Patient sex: M
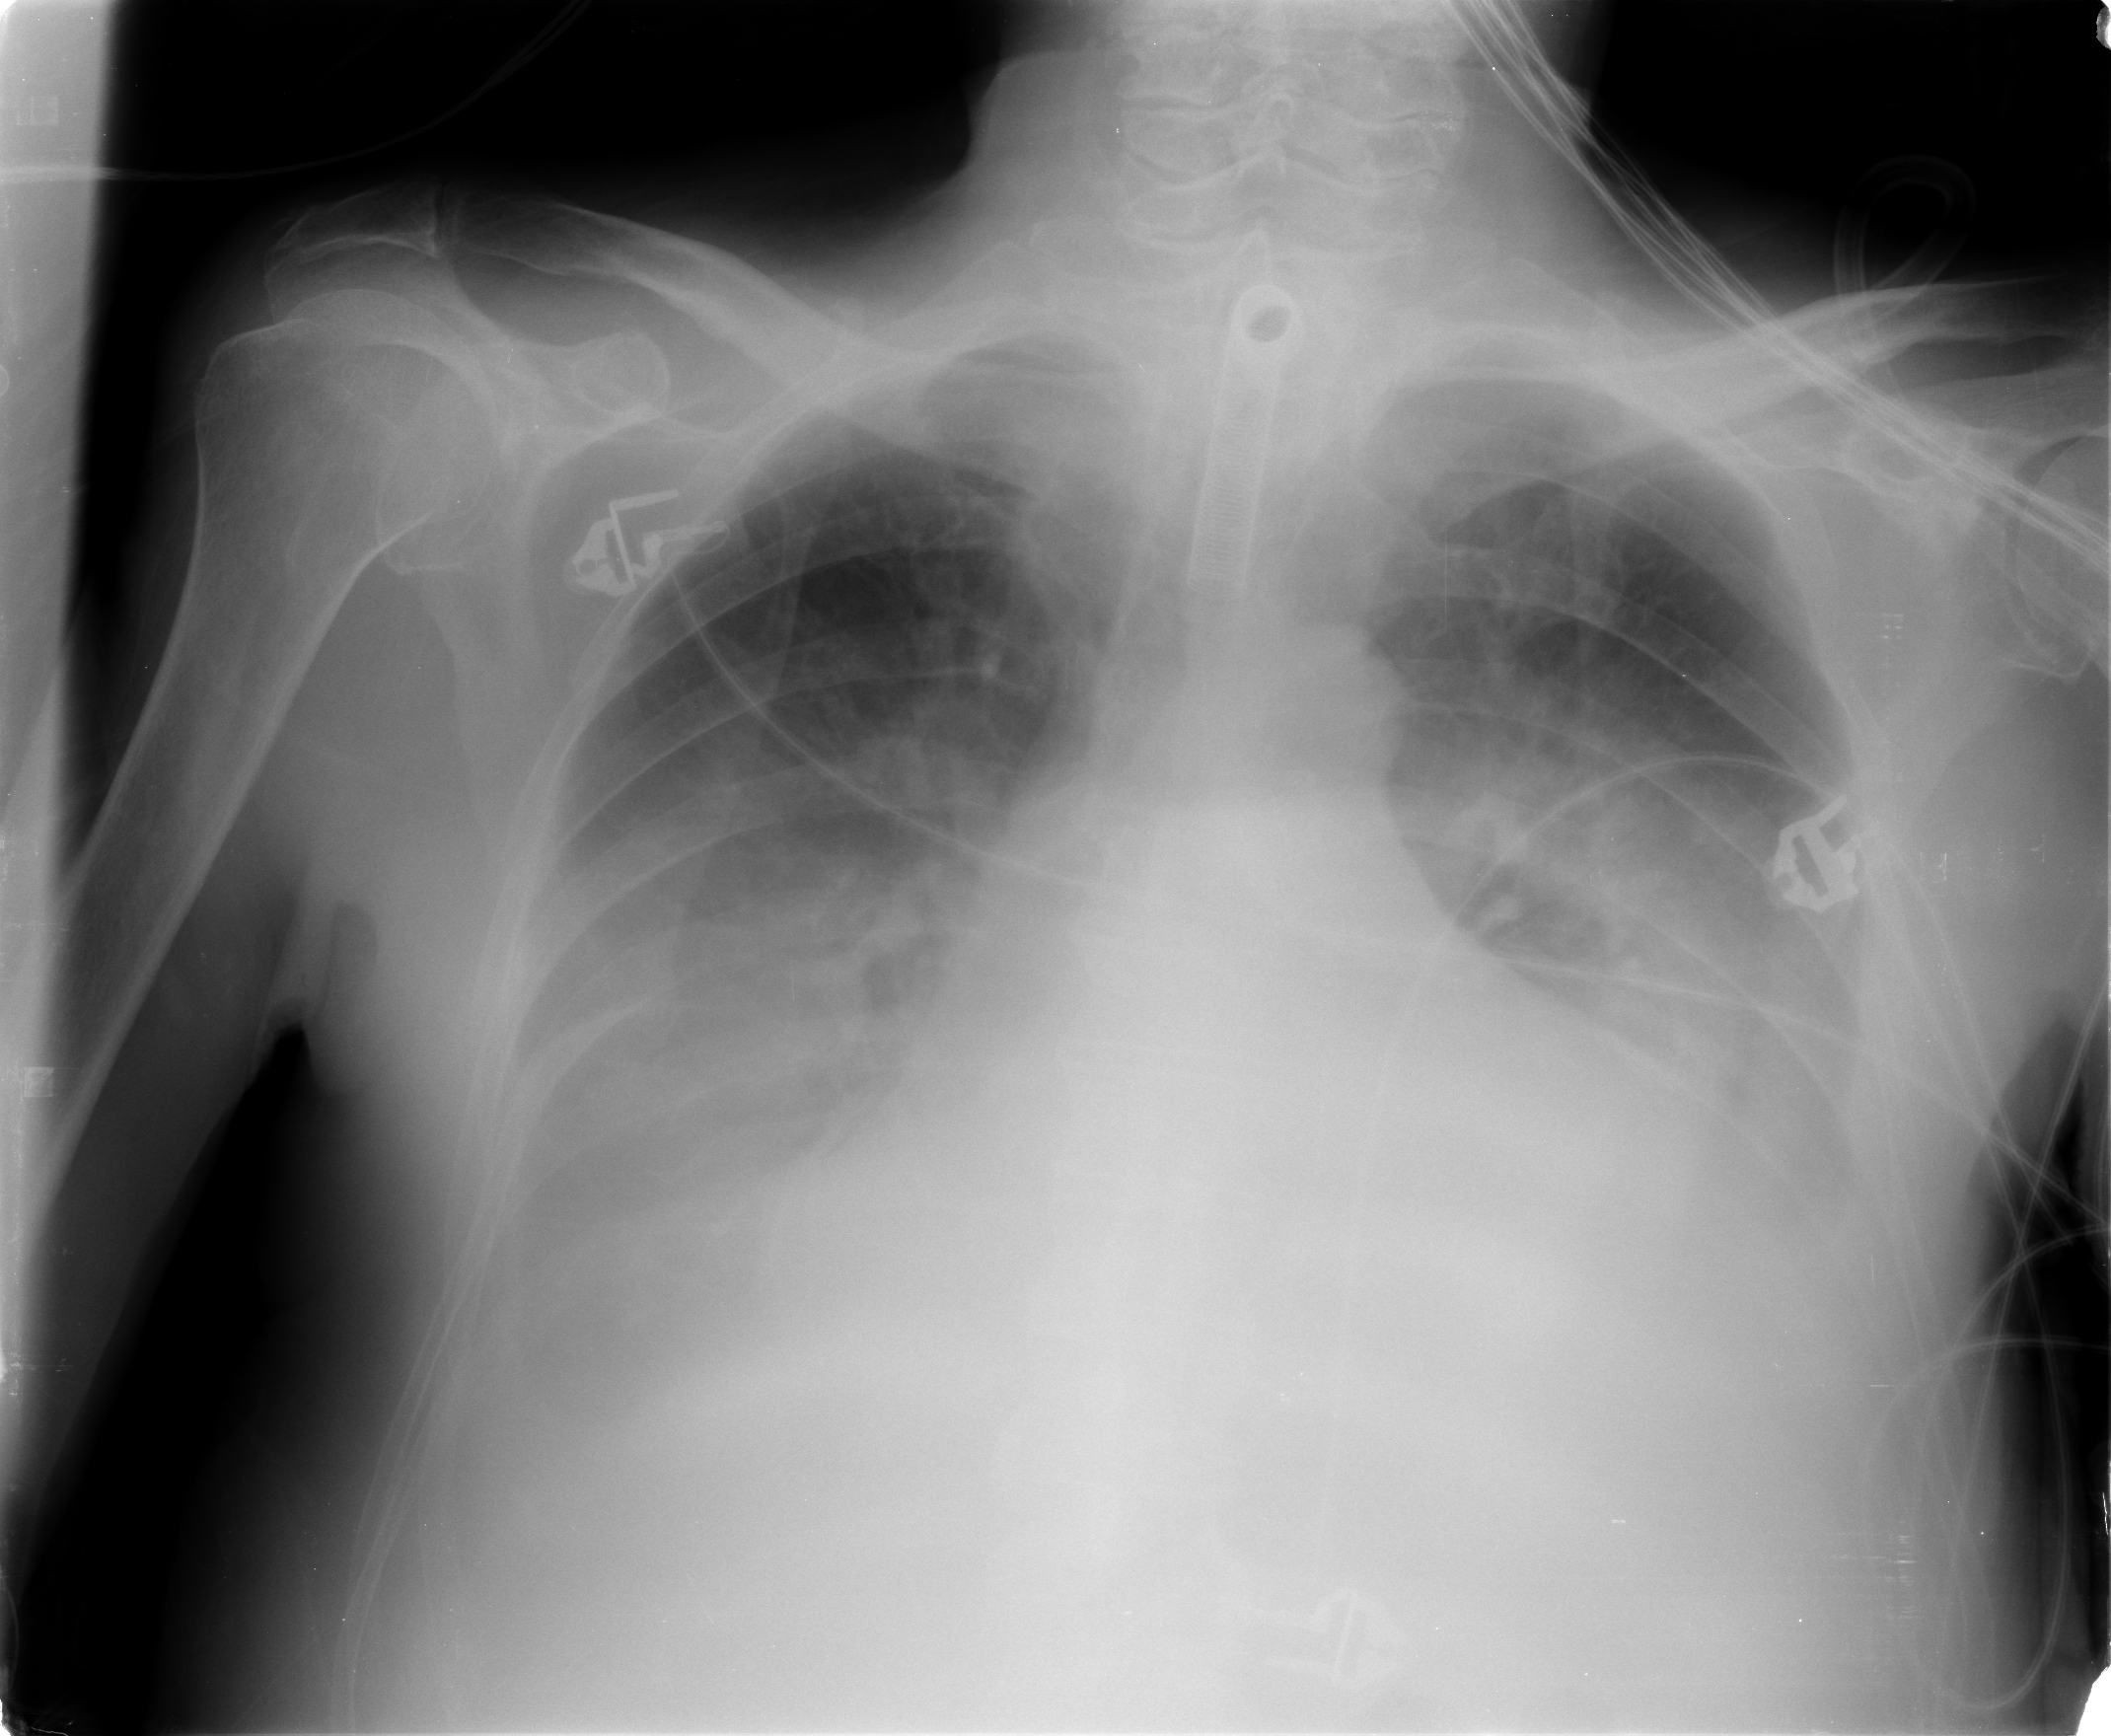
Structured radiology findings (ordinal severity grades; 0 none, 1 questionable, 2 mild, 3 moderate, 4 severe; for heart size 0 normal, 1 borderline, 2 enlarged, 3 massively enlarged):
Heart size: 2
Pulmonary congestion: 1
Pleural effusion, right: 3
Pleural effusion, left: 3
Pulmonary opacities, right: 2
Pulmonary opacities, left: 2
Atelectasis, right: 3
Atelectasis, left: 3